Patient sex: M
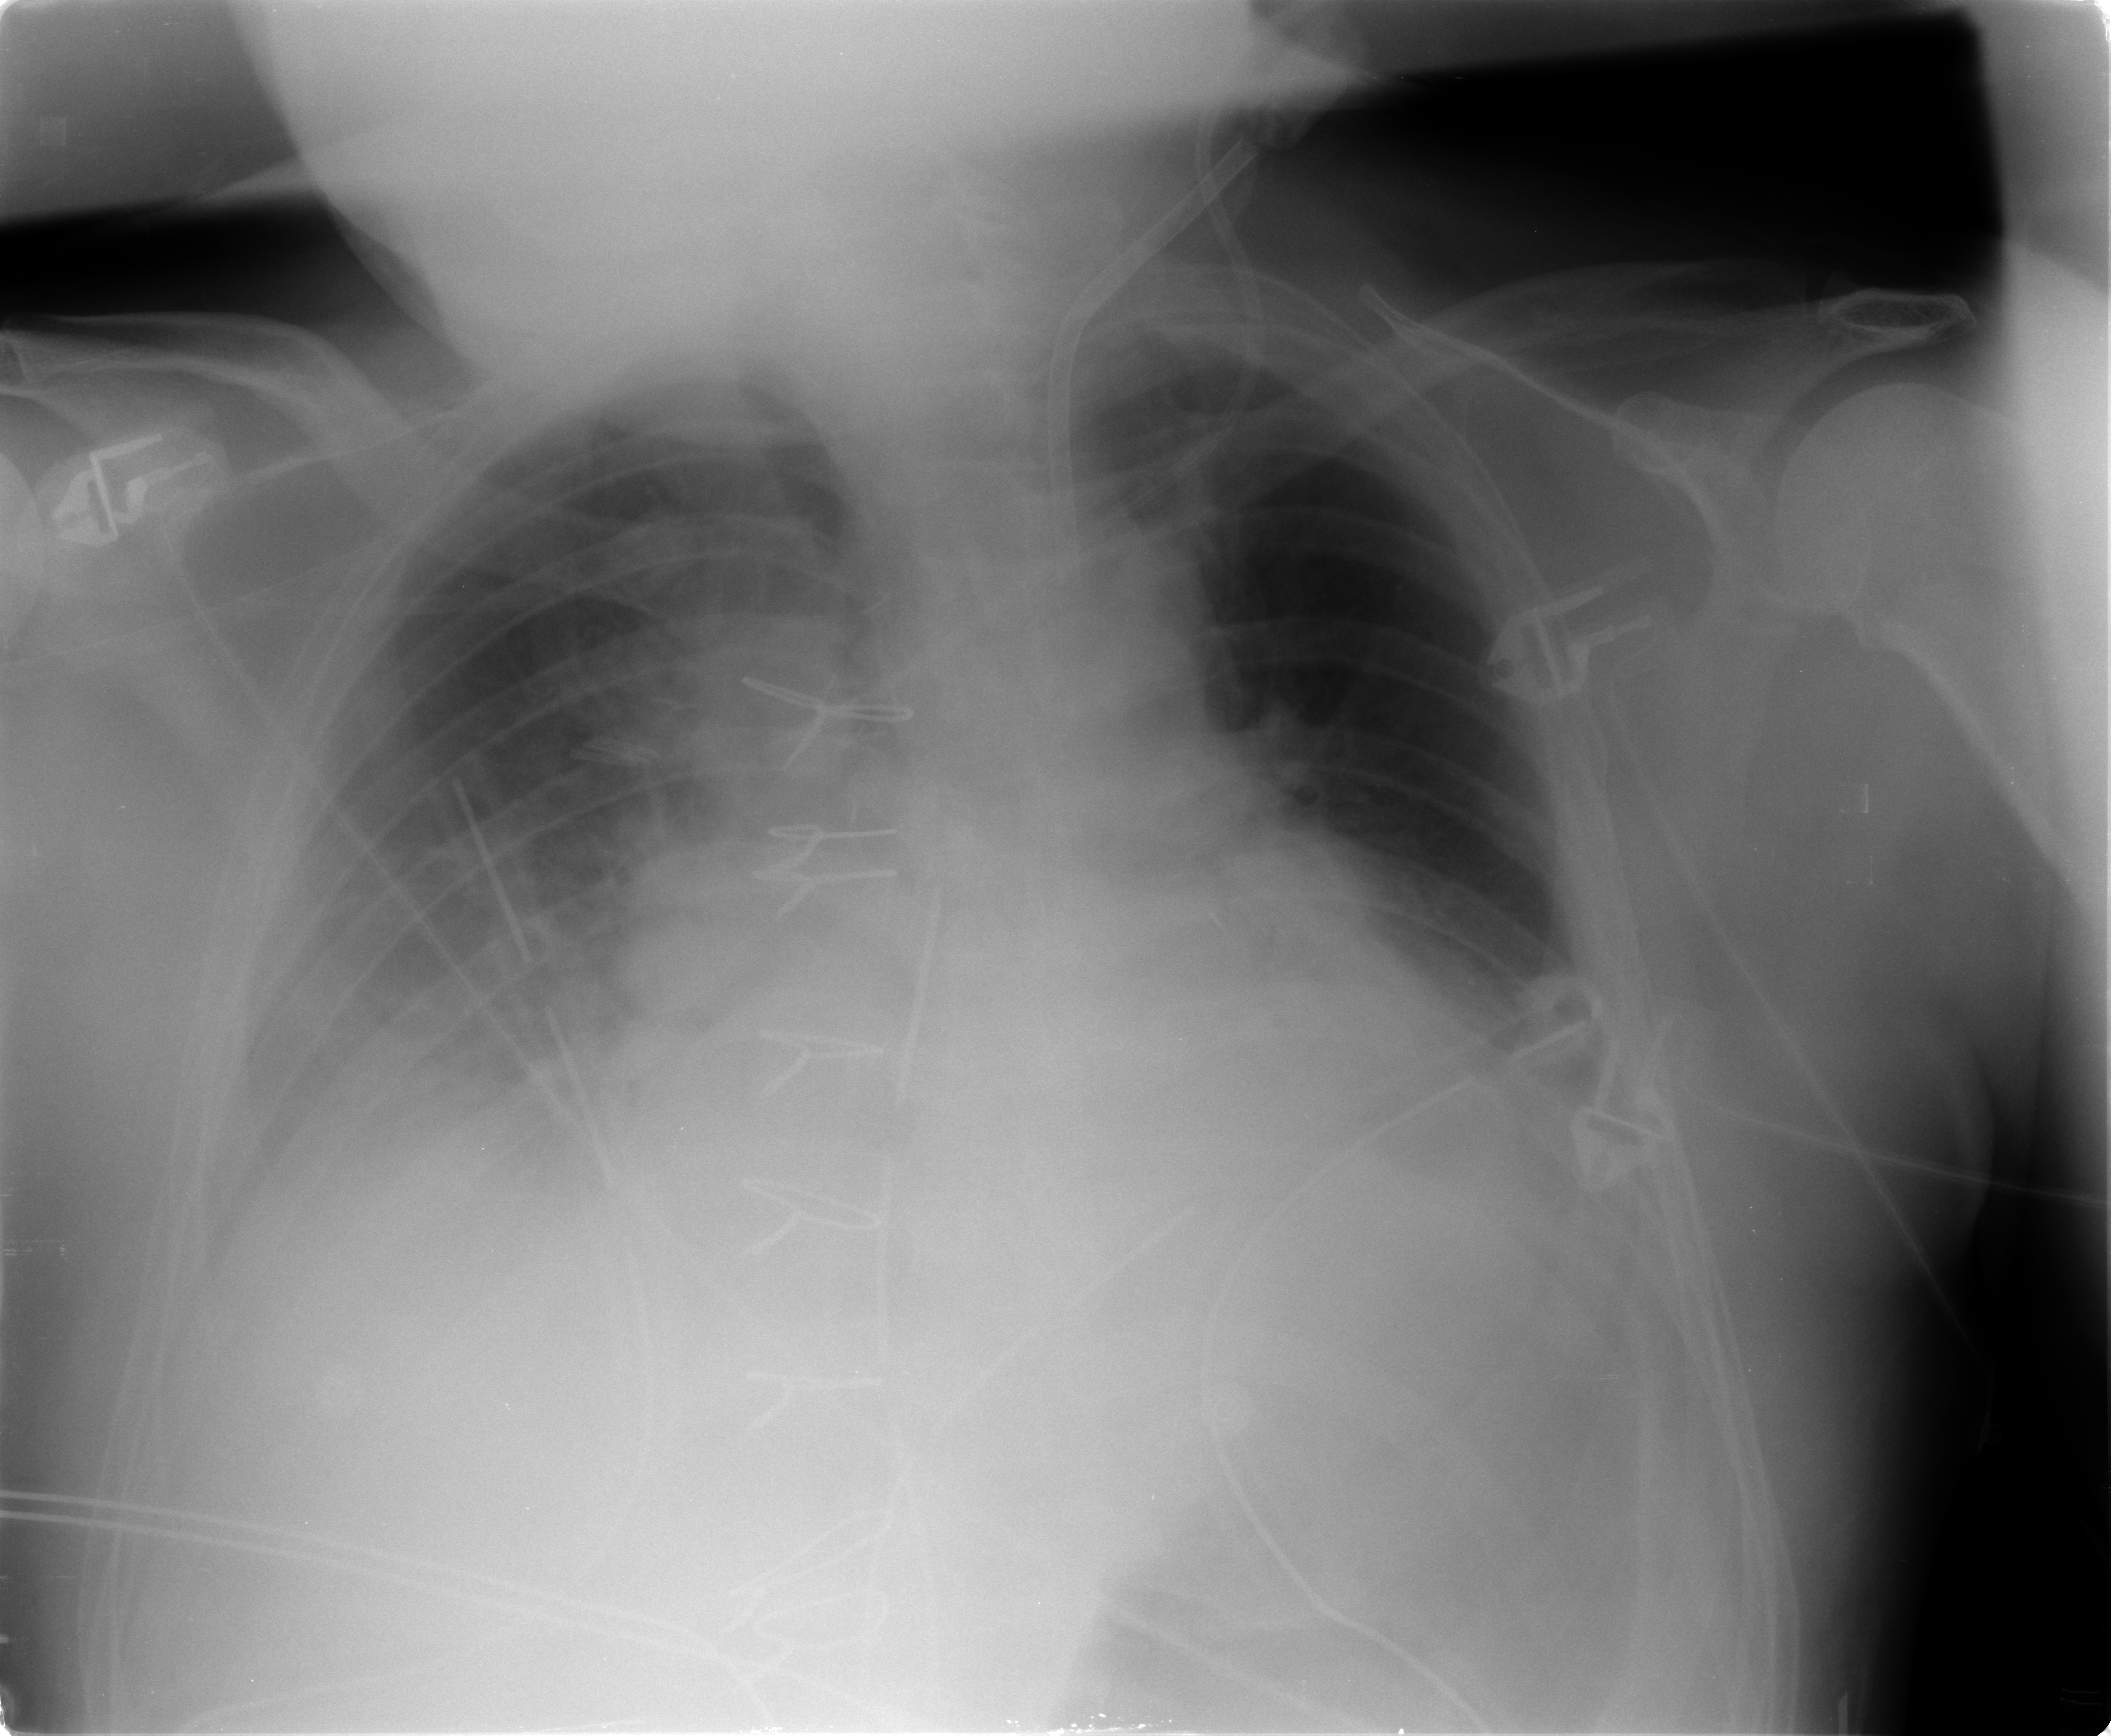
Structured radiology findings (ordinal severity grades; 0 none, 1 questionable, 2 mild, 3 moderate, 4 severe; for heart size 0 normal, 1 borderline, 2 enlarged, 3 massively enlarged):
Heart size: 2
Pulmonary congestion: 2
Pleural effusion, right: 2
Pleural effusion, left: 1
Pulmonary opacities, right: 0
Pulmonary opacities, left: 0
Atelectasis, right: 3
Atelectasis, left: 1